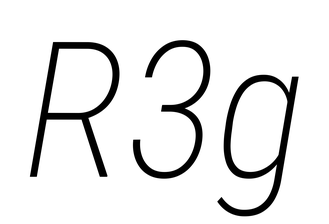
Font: Roboto-Italic_Condensed_ExtraLight_Italic